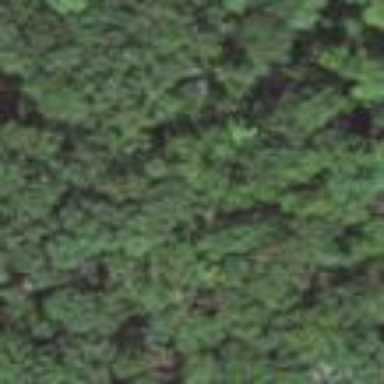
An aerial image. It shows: Mixed woodland area with various types of leaves.